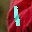
Label: 1